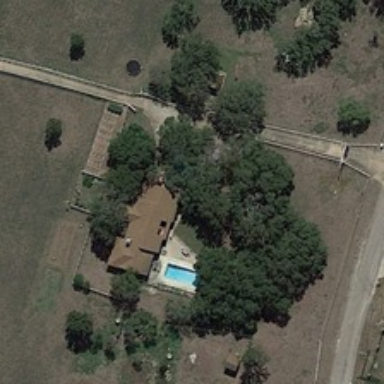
Several green trees are around a building with swimming pool near a road .